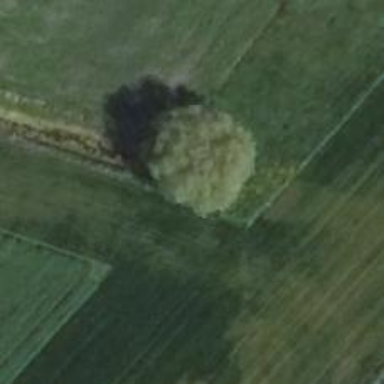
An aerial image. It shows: Landmark tree with broadleaved deciduous leaves.